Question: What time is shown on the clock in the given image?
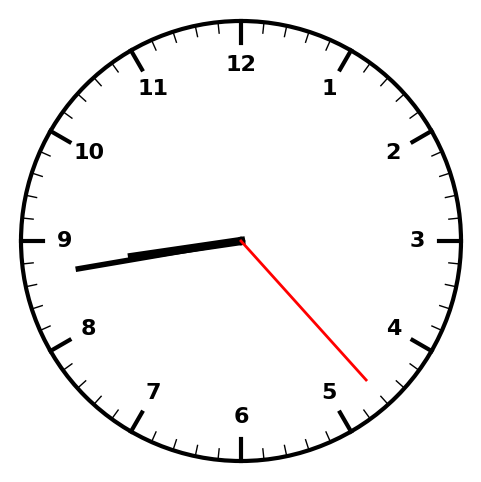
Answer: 08:43:23